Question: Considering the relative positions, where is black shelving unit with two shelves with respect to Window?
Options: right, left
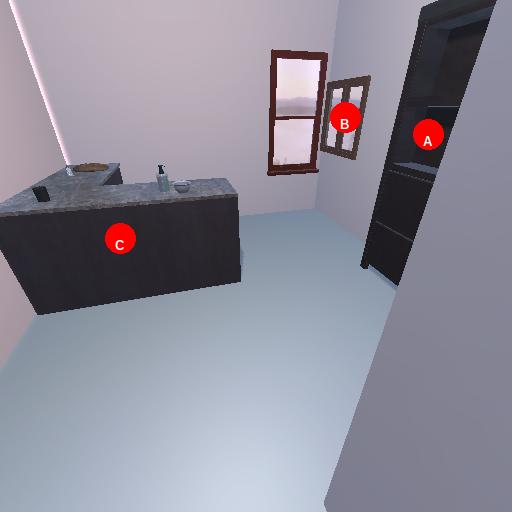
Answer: right